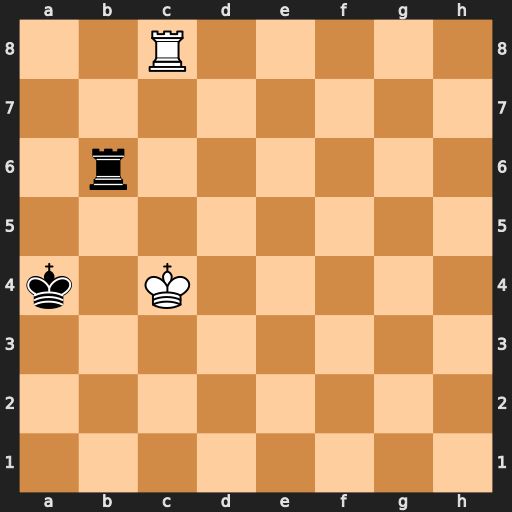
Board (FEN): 2R5/8/1r6/8/k1K5/8/8/8
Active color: w
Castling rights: -
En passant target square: -
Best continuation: Ra8+ Ra6 Rxa6#